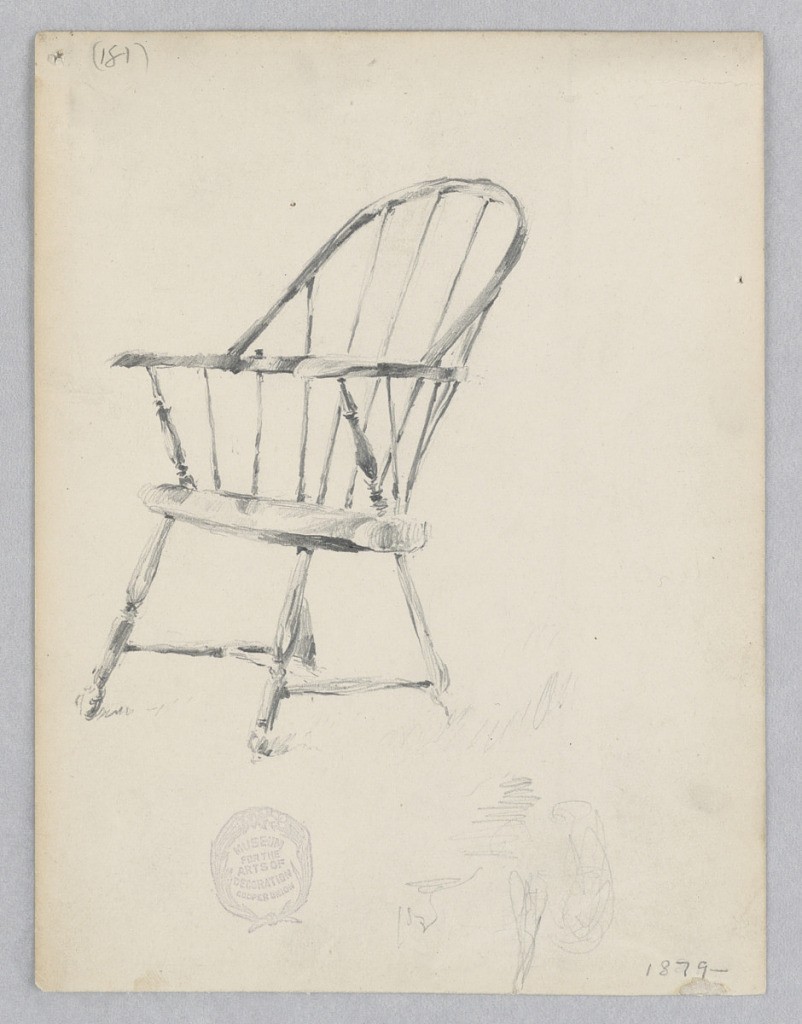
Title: Chair
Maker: Robert Frederick Blum, American, 1857–1903
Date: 1879
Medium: Graphite on wove paper
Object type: Drawing
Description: Chair with left leg shown in front.